Question: Consider the following data:
'''
In [79]:
df = pd.DataFrame( data=nr.randn(8,4), index=pd.date_range( '2014-01-01', periods=8 ), columns=string.split( 'z a o p' ) )
df
Out[79]:
z a o p
2014-01-01 0.737081 0.409902 0.077970 1.710260
2014-01-02 -0.686835 -1.588592 0.652161 -1.196529
2014-01-03 -1.217688 -1.156016 1.448976 0.415068
2014-01-04 0.336256 -0.559507 0.917721 0.106411
2014-01-05 0.043473 -1.221673 -0.598708 1.489676
2014-01-06 -0.858759 0.508017 -1.611998 0.581115
2014-01-07 -0.672269 -0.247206 -0.312354 0.493086
2014-01-08 1.346462 -1.805292 2.807642 0.365685
8 rows x 4 columns
'''
And for each column, I have a start date:
'''
In [83]:
start = pd.Series( data=pd.to_datetime( [ '2014-01-05', '2014-01-06', '2014-01-06', '2014-01-03' ] ), index=string.split( 'z a o p' ) )
start
Out[83]:
z 2014-01-05
a 2014-01-06
o 2014-01-06
p 2014-01-03
dtype: datetime64[ns]
In [94]:
'''
The desired output is the mean vector of the 4 red vectors, where each red vector is centered around the corresponding start date:

My current solution is very straightforward. I just loop, add and divide:
'''
res = pd.Series( data=[0.] * 3 )
for name, dt in start.iteritems() :
res += df.loc[ dt - datetime.timedelta( days=1 ): dt + datetime.timedelta( days=1 ), name ].values
res /= 4
res
Out[94]:
0 -0.670163
1 -0.161360
2 -0.327977
dtype: float64
'''
I am wondering if there is a slicker solution using pandas built-in functions.
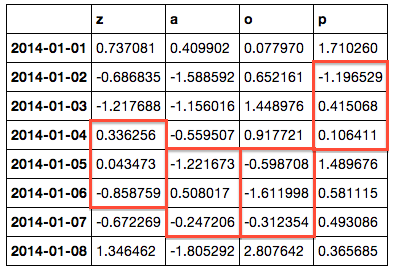
Answer: I think it can be done with the following:
'''
np.array([np.diagonal(df.shift(i).loc[start]) for i in [-1, 0, 1]]).mean(1)
'''
Basically, 'df.shift(0).loc[start]' gives a 4x4, and we only want the the diagonal elements. Then we shift the 4x4 up and down to get the other two values we want for each column. Put all into an 'array' and get the '.mean()'.